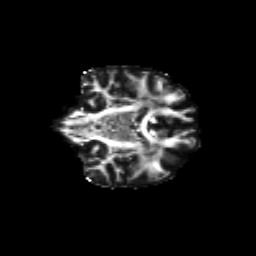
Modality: FA
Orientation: coronal
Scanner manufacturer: siemens
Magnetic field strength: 3 T
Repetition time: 9.2 s
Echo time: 0.084 s